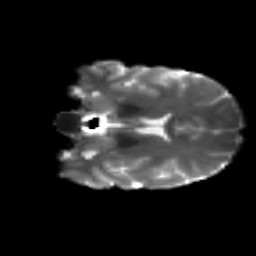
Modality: T2w
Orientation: coronal
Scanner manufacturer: siemens
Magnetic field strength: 3 T
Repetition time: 4.16 s
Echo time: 0.0806 s